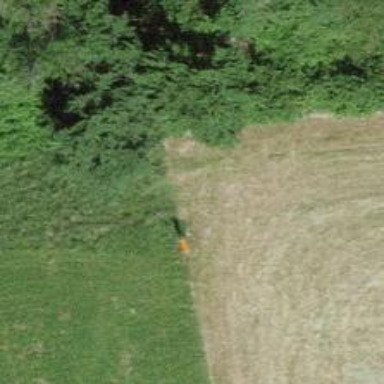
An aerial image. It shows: Aerial marker.